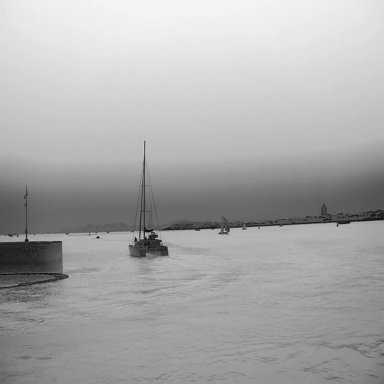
There are 17 objects shown in the infrared image, including seven sailboats, two container_ships, and eight canoes.